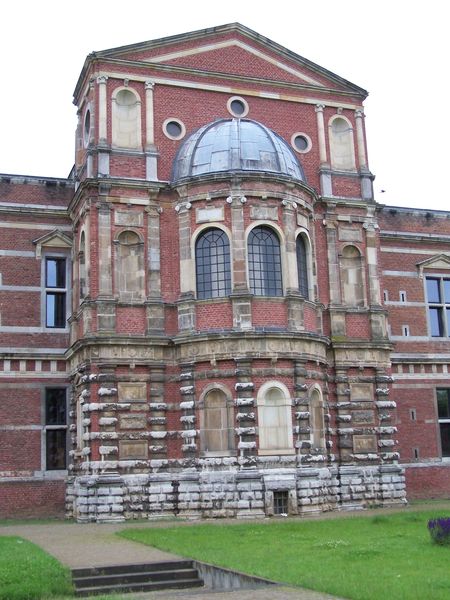
Titel: Schloss und Zitadelle Jülich
Künstler: Herzog Wilhelm V. von Kleve-Jülich-Berg
Standort: Jülich (EU - D - NRW)
Schlagwörter: himmel, weiß, dreieck, bunt, fenster, gebäude, gras, haus, rasen, rot, wiese, alt, stein, bild, gitter, kirche, drei, klassizismus, rund, fassade, giebel, ziegel, backstein, hof, kuppel, treppe, detail, foto, penis, erker, außen, rückseite, kupfer, kathedrale, schloß, romanik, prunk, nischen, oculi, halbkuppel, palst, architekture, halbe kuppel, treppchen, al rustica, runde fesnster